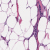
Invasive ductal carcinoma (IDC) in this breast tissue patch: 1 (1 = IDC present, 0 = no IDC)